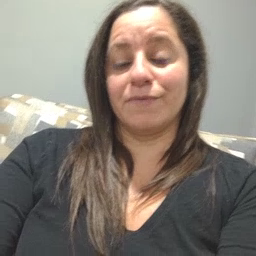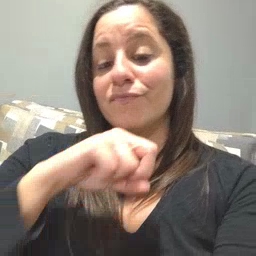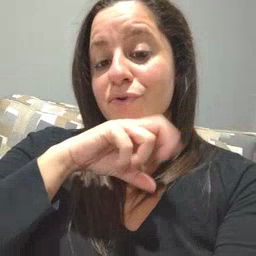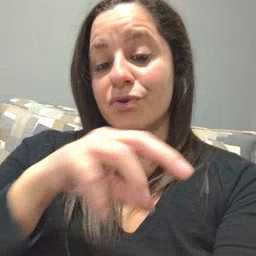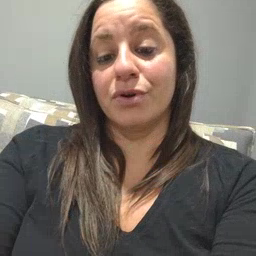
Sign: frog